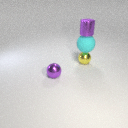
small purple metal sphere to the left of small yellow metal sphere